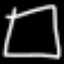
Label: square